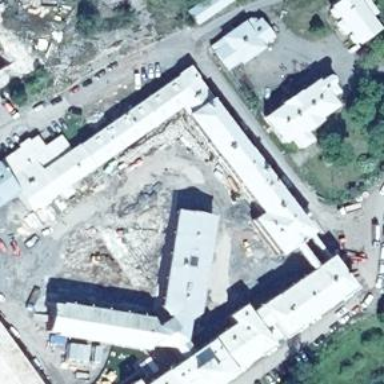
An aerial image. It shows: Prison building with apartments. The building has hipped metal roof.